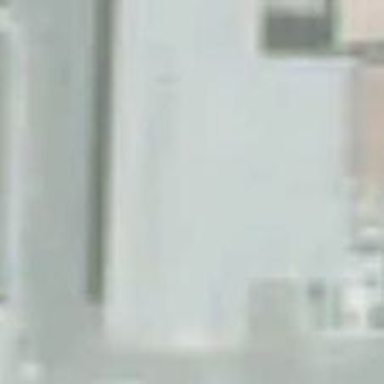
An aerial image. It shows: Fuel station.